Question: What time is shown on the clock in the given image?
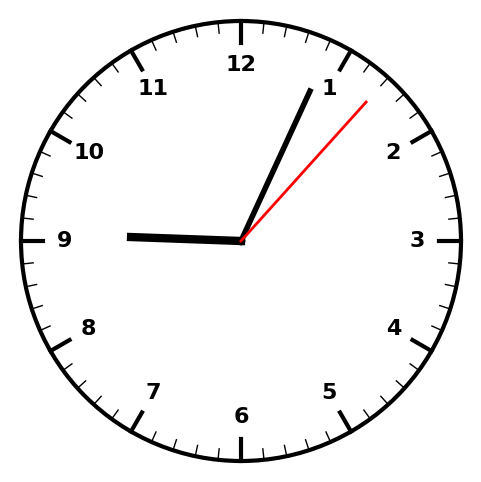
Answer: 09:04:07